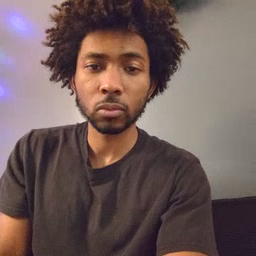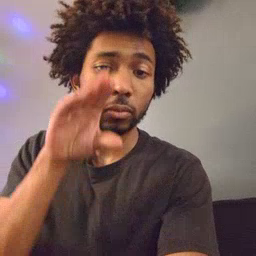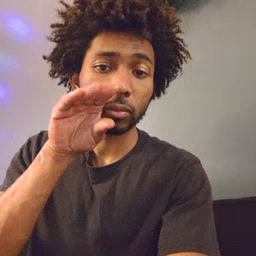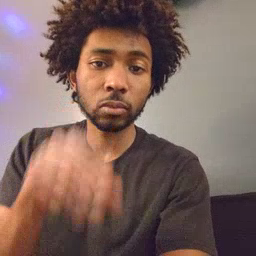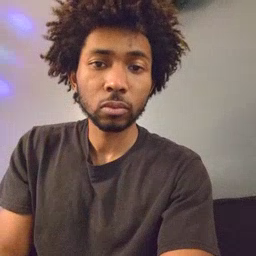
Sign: goose